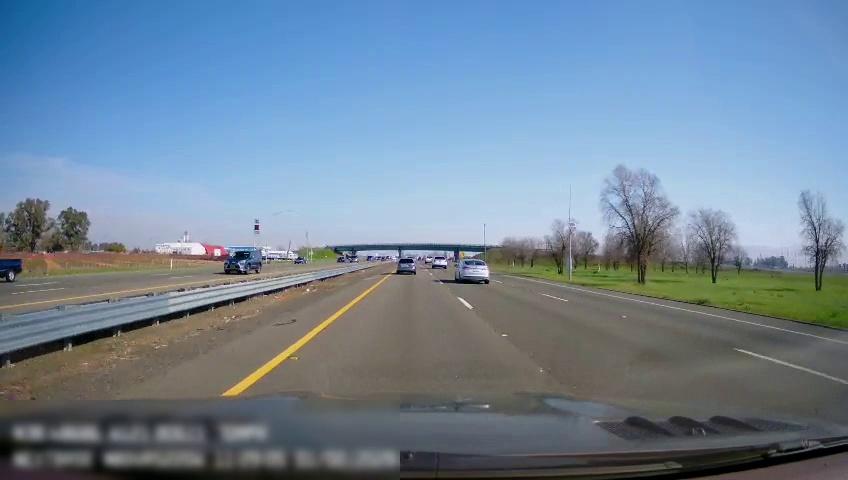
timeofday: Day
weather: Sunny
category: Drivable Space
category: Drivable Space
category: Vehicles | Truck
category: Vehicles | SUV
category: Vehicles | Car
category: Vehicles | Car
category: Vehicles | Car
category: Vehicles | SUV
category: Vehicles | SUV
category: Vehicles | SUV
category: Lanes | Current Lane
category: Lanes | Current Lane
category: Lanes | Alternate Lane
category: Lanes | Alternate Lane
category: Lanes | Opposite Lane
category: Lanes | Opposite Lane
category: Lanes | Opposite Lane